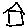
Label: house